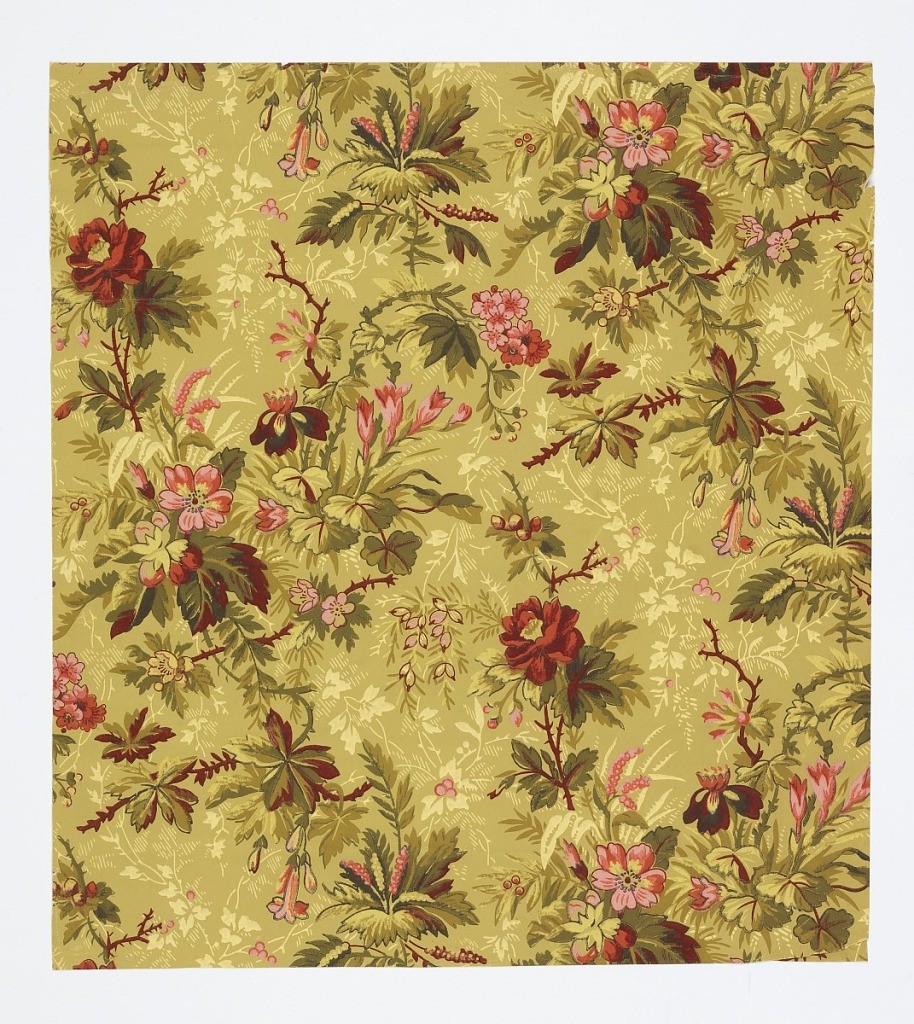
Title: Sidewall
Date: ca. 1880
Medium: Machine-printed paper
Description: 1970-26-4-cdd: Aesthetic or Anglo-Japanesque pattern with overlap...;     1970-26-4-cv: All-over pattern of naturalistic sprays of flowers...